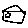
Label: house